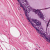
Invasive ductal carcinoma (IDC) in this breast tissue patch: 0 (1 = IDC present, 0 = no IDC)